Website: crate-barrel
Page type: newsletter-management
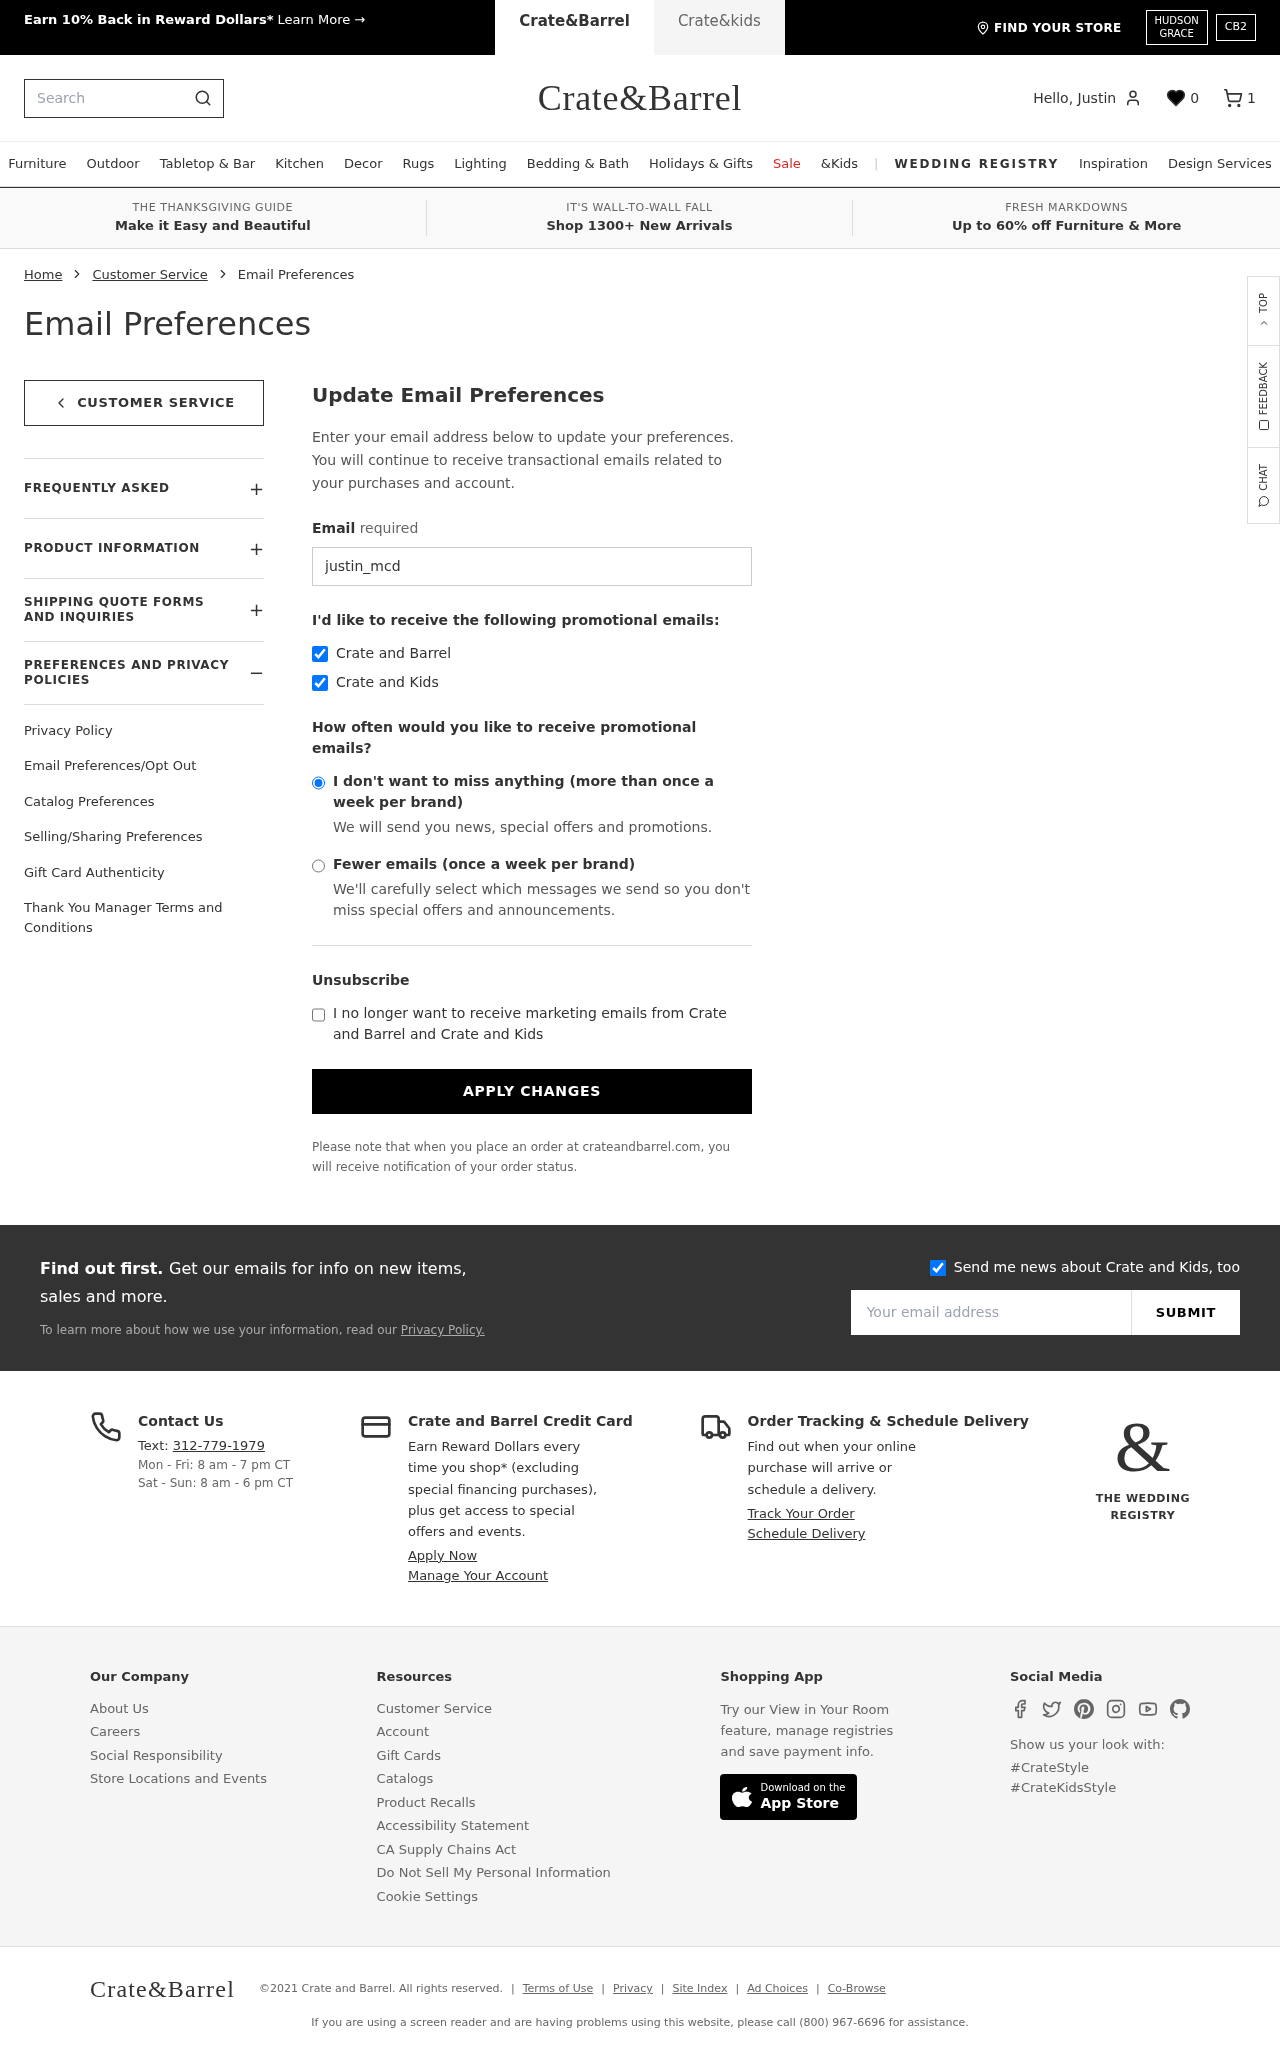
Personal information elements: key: PII_EMAIL
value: justin_mcdowell@hotmail.com
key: PII_FIRSTNAME
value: Justin
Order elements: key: ORDER_NUM_ITEMS
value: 1
Search elements: key: HEADER_SEARCH
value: Search
Other elements: key: FAVORITES_COUNT
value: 0